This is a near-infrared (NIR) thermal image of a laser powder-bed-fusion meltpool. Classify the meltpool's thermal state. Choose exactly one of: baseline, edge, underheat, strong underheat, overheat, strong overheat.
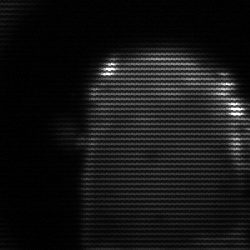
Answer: baseline